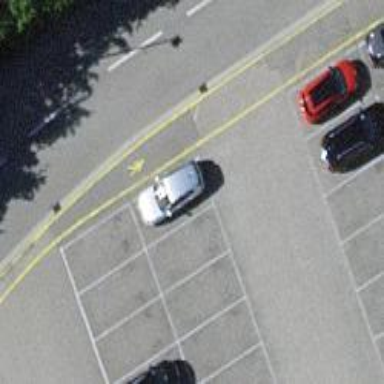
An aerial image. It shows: Parking aisle designated as service road.